Aerial crown-view tile of a tropical tree (Barro Colorado Island, Panama), acquired 20250715:
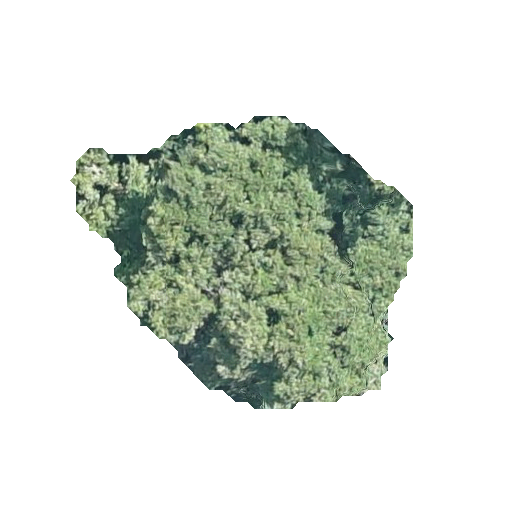
Species: Prioria copaifera
GBIF accepted scientific name: Prioria copaifera
Crown area: 103.558 m²